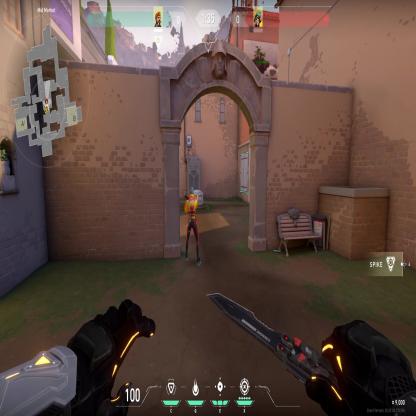
Label: enemy